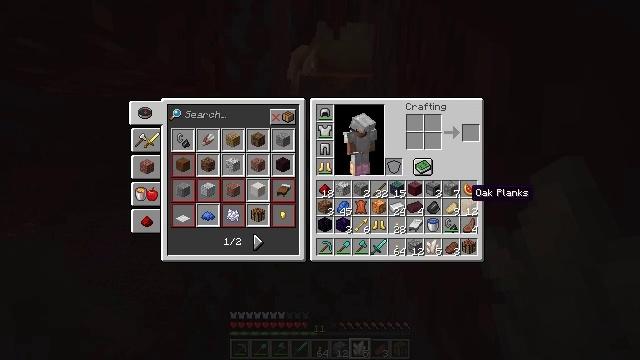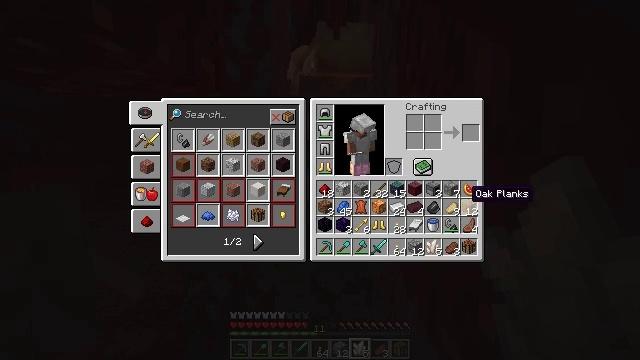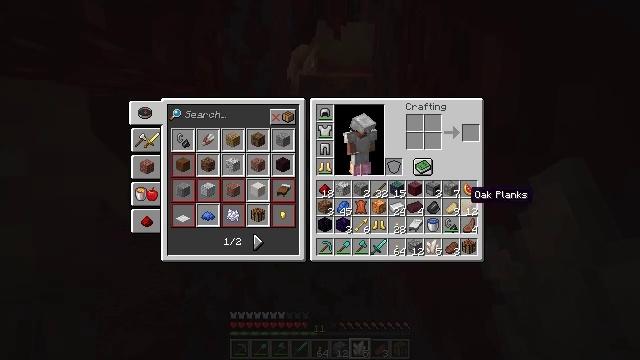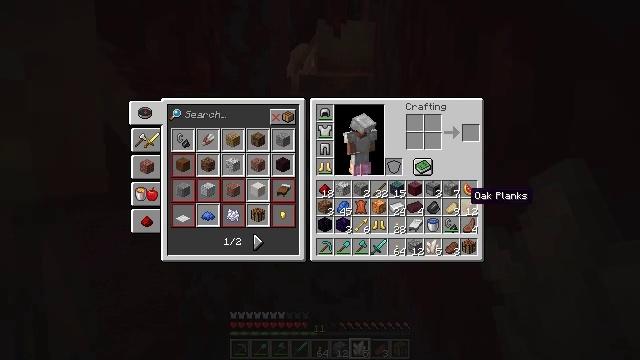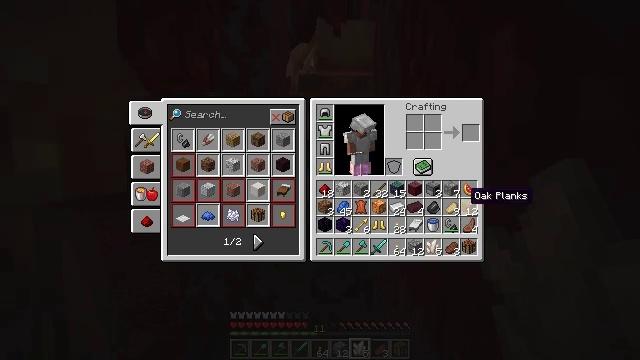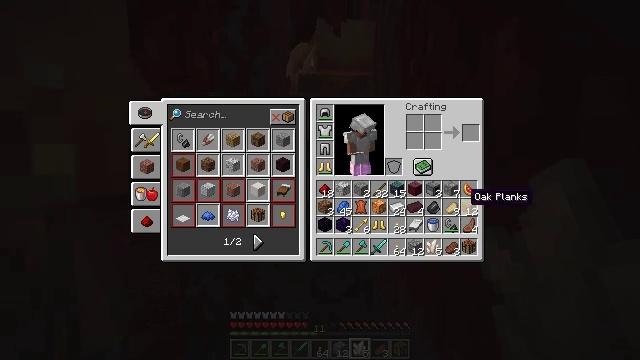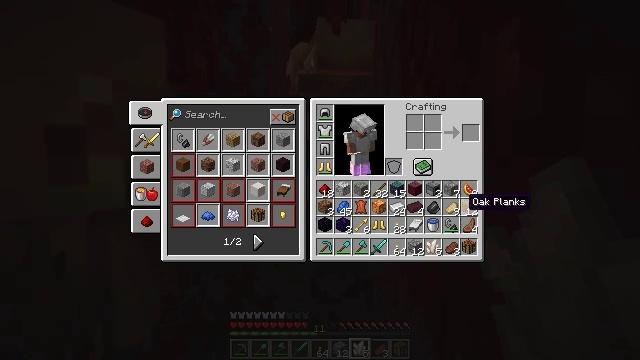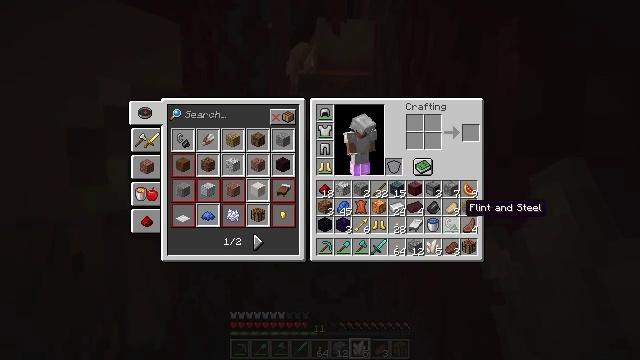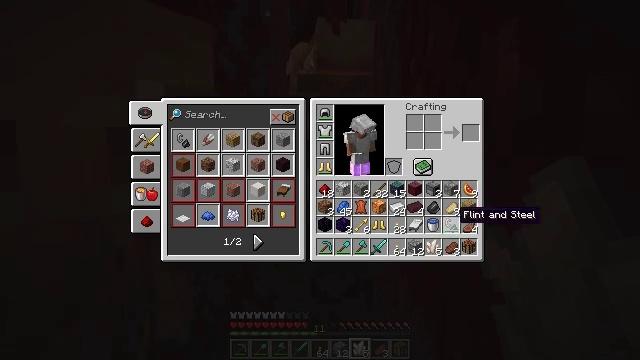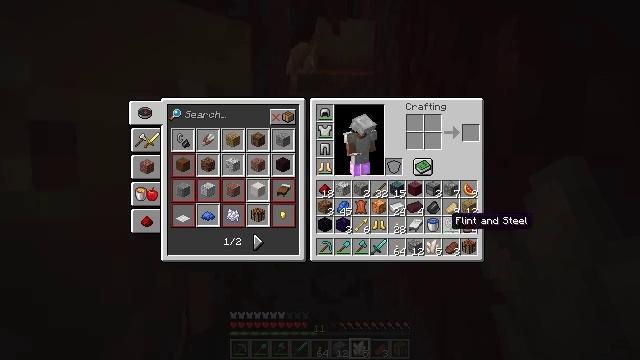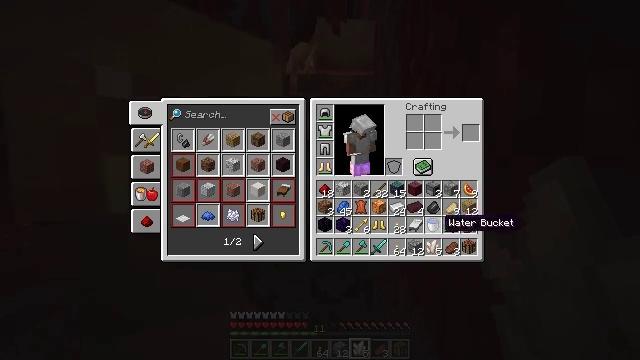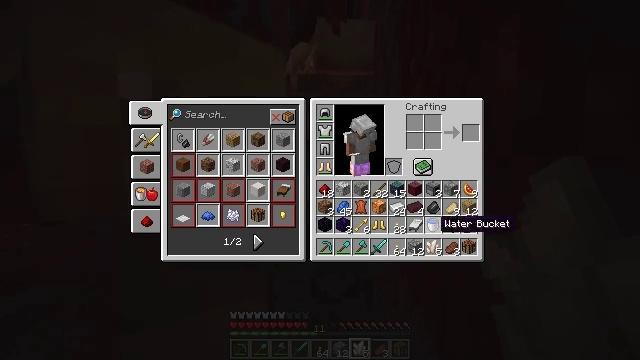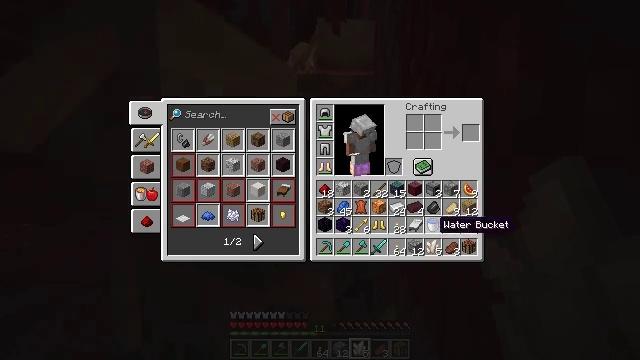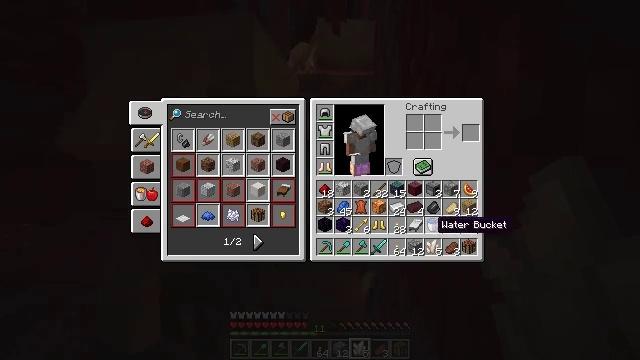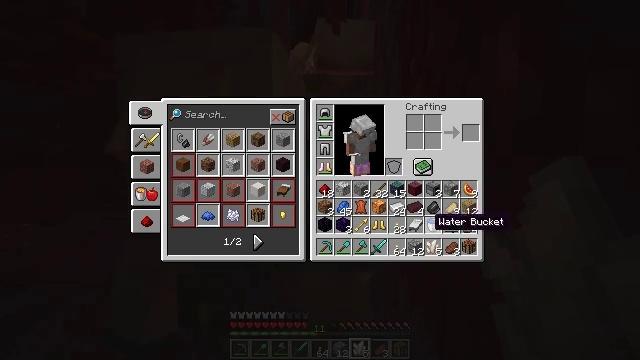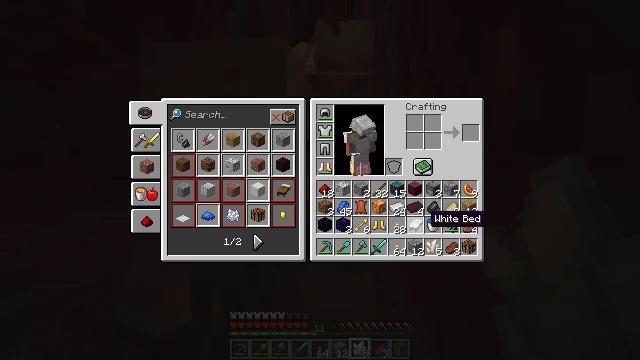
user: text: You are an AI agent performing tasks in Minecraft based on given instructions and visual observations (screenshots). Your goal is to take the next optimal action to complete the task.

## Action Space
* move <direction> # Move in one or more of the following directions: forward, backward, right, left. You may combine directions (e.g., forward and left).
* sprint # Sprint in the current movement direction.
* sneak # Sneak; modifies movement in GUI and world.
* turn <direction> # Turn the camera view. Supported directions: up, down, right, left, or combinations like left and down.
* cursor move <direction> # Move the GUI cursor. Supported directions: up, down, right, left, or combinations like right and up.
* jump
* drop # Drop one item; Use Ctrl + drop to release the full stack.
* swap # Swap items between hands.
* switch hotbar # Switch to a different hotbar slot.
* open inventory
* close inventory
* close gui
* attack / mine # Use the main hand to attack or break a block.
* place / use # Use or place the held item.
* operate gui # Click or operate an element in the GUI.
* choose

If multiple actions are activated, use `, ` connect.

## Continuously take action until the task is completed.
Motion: motion action
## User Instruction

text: Remove a quartz from the inventory.
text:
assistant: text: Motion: no_op
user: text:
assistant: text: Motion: no_op
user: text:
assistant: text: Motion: no_op
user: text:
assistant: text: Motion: no_op
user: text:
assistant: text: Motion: no_op
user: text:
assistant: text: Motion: no_op
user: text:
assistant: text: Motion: no_op
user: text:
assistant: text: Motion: no_op
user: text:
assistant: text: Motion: cursor move left
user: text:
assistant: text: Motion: cursor move left
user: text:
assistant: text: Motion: no_op
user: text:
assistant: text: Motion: no_op
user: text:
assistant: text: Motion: no_op
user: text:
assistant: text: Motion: no_op
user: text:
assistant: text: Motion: no_op
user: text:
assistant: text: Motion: no_op
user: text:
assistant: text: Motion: no_op
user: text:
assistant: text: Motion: no_op
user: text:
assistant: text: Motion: no_op
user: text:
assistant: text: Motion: no_op
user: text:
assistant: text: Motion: no_op
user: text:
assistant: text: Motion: no_op
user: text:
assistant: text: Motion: no_op
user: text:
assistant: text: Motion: no_op
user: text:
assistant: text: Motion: no_op
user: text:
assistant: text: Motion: no_op
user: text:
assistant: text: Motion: turn left, close gui
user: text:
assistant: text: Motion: turn left and down
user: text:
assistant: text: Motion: turn left and down
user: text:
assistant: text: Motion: turn left and down